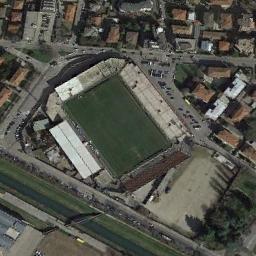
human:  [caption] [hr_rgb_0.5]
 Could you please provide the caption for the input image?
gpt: The square gymnasium is surrounded by residential areas and roads, Next to the lawn .

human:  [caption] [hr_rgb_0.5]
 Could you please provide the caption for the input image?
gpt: There are many cars near the stadium .

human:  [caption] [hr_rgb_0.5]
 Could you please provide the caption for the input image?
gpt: The stadium is on the grass next to some buildings and roads .

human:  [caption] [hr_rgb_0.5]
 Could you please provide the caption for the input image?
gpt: This rectangular stadium has dense residential areas on three sides respectively .

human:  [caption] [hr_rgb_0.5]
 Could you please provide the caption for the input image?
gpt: There are many brown buildings around the stadium .